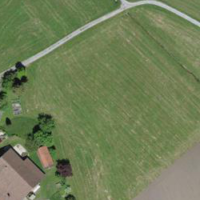
EUNIS habitat code: 24
Species observed at this site:
Petasites albus